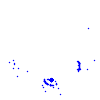
Particle: proton